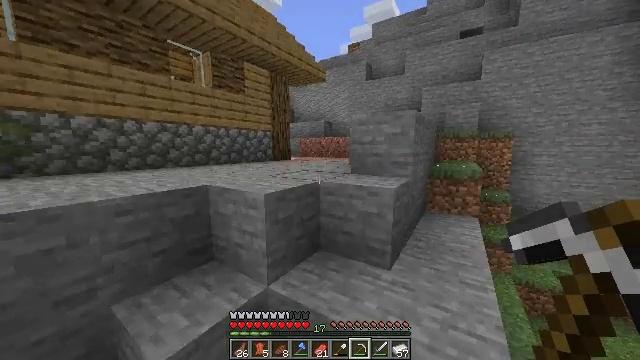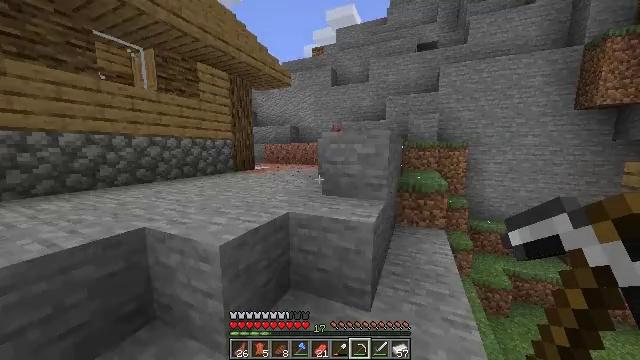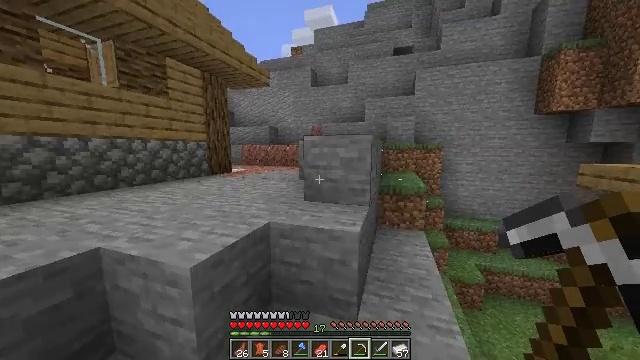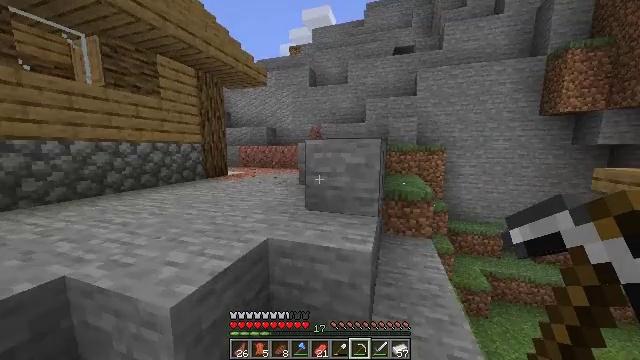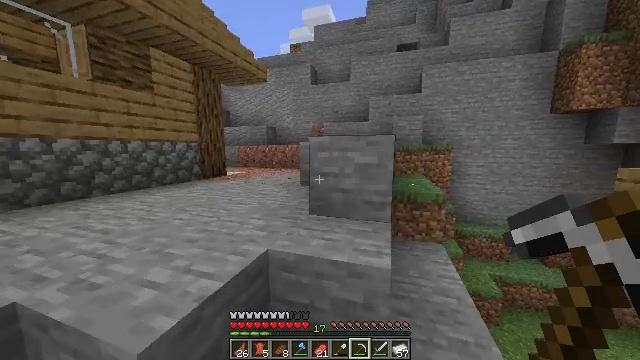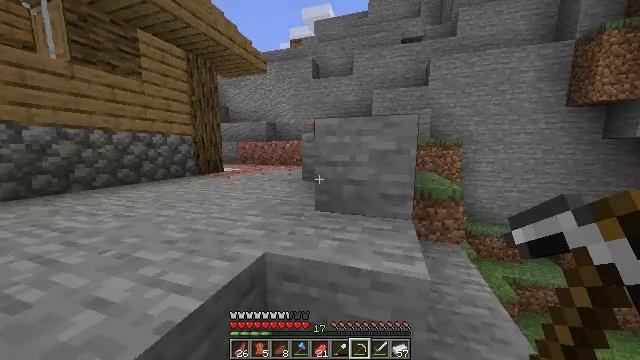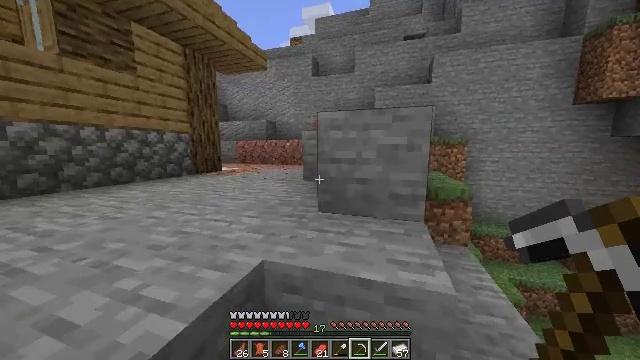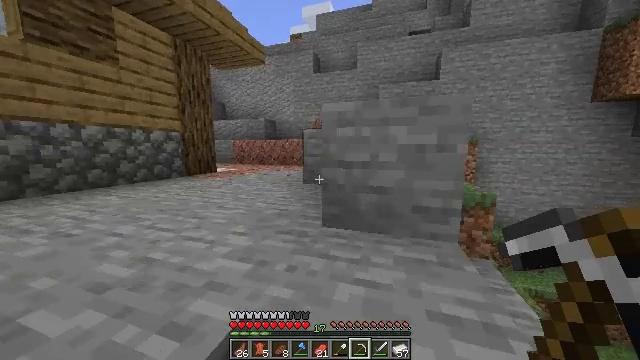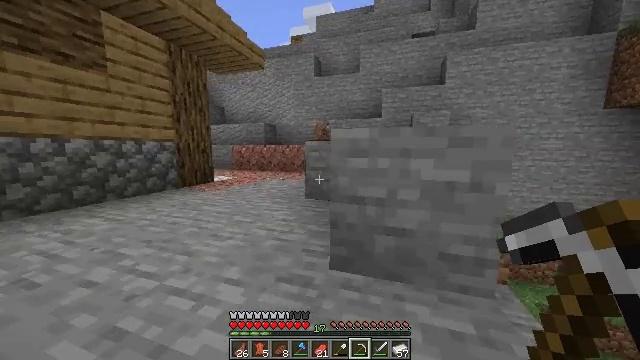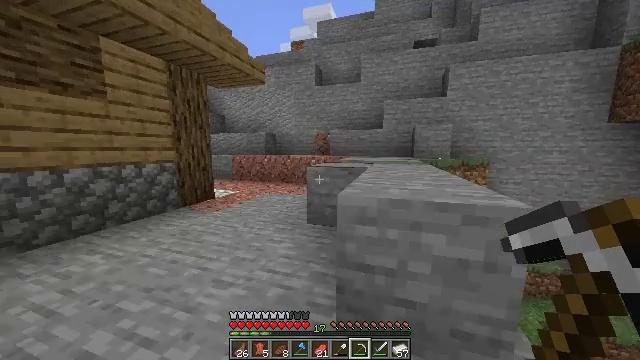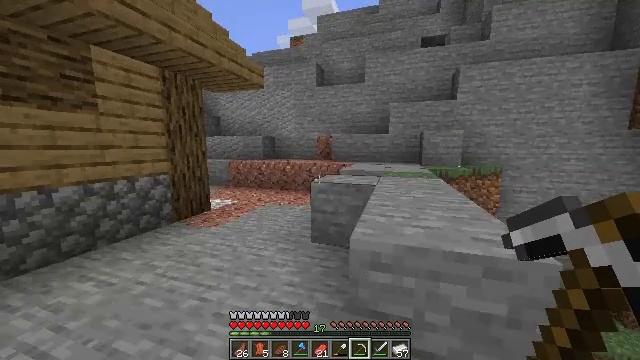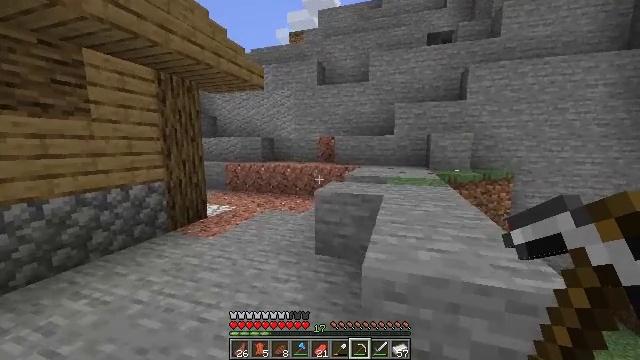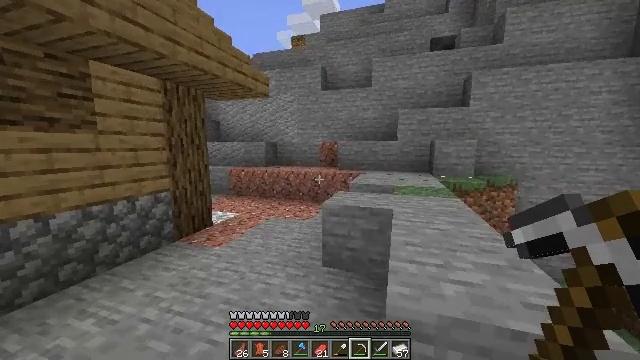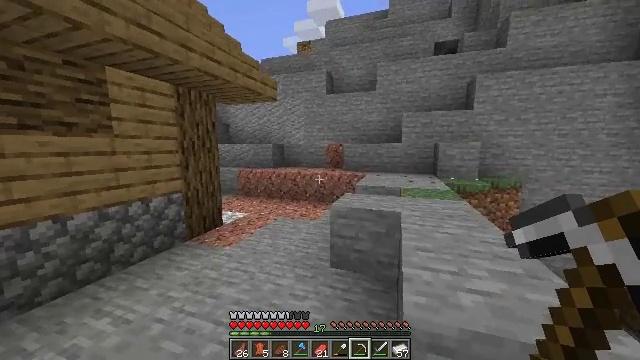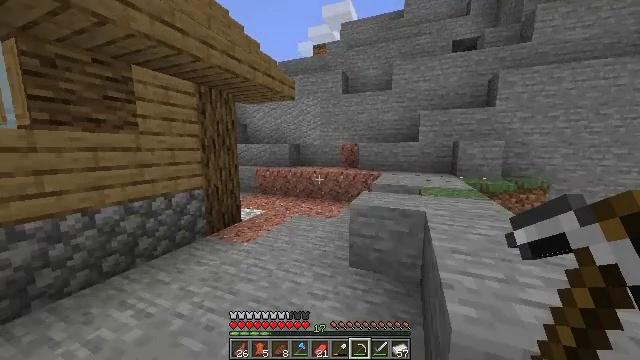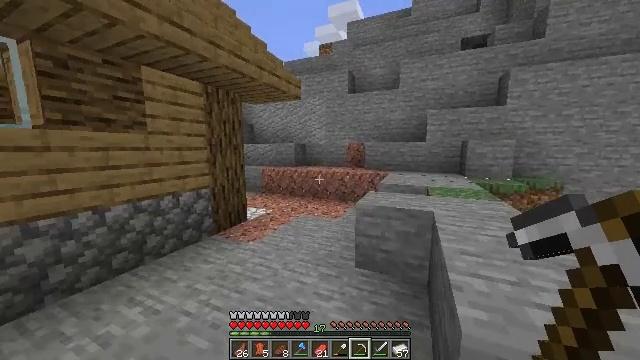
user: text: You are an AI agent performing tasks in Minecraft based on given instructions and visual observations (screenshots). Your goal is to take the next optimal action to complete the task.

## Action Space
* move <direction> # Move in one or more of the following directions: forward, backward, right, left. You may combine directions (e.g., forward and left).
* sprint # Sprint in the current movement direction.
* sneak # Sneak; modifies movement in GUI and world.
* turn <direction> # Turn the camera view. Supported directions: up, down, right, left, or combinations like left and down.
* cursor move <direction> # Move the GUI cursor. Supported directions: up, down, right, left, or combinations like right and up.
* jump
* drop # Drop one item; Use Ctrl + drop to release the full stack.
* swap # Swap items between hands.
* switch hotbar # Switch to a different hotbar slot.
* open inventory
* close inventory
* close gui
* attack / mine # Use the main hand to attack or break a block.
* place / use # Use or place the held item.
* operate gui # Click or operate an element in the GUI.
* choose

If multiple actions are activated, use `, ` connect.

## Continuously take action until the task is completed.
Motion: motion action
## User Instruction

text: Mine the pumpkin from the ground.
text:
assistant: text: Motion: move forward, turn right, jump
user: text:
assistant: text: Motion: move forward, turn right, jump
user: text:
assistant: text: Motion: move forward, sprint, jump
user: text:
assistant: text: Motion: move forward, sprint, jump
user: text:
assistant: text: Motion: move forward, sprint, jump
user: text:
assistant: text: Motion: move forward, sprint, jump
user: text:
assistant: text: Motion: move forward, jump
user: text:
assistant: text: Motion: move forward, jump
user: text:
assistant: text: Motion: move forward, jump
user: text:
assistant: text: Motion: move forward, jump
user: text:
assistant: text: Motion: move forward, sprint, jump
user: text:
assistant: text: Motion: move forward, sprint, jump
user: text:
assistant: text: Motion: move forward, sprint, turn left, jump
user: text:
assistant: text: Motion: move forward, sprint, turn left, jump
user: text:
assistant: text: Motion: move forward, sprint, turn left, jump
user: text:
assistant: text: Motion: move forward, jump
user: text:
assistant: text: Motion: move forward, jump
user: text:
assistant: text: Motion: move forward, jump
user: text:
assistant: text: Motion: move forward, sprint, jump
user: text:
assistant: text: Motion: move forward, sprint, turn right, jump
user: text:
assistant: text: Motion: move forward, sprint, turn right, jump
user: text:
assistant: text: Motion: move forward, sprint, turn right, jump
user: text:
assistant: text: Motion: move forward, sprint, turn right, jump
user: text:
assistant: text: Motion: move forward, turn right and down, jump
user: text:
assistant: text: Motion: move forward, turn right, jump
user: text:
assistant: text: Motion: move forward, turn right, jump
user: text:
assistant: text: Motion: move forward, jump
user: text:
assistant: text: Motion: move forward, sprint, jump
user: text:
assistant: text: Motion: move forward, sprint, jump
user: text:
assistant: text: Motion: move forward, sprint, turn left, jump